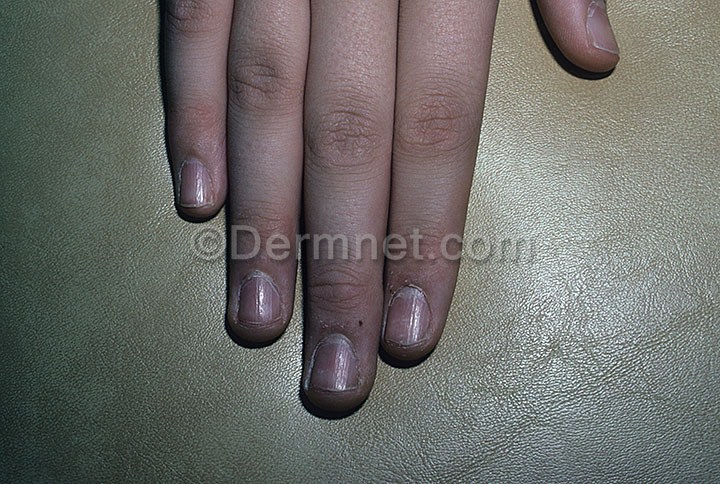
Disease: Nail Fungus and other Nail Disease